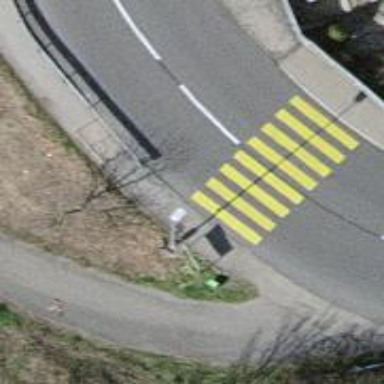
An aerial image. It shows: Uncontrolled zebra crossing on the road.